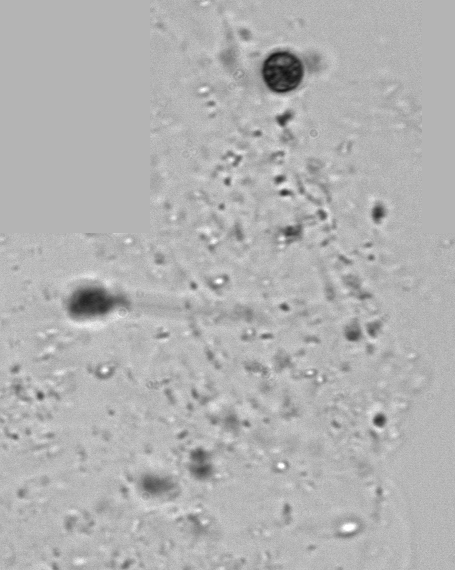
Label: Phaeocystis_debris